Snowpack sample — Snodgrass Mountain, Crested Butte, Colorado (2/4/25, 12:06 PM MST)
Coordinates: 38.923, -106.968
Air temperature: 35 °F
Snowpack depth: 80 cm
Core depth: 60 cm
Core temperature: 32 °F
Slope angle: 14°, slope face: 78°
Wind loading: low
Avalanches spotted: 0
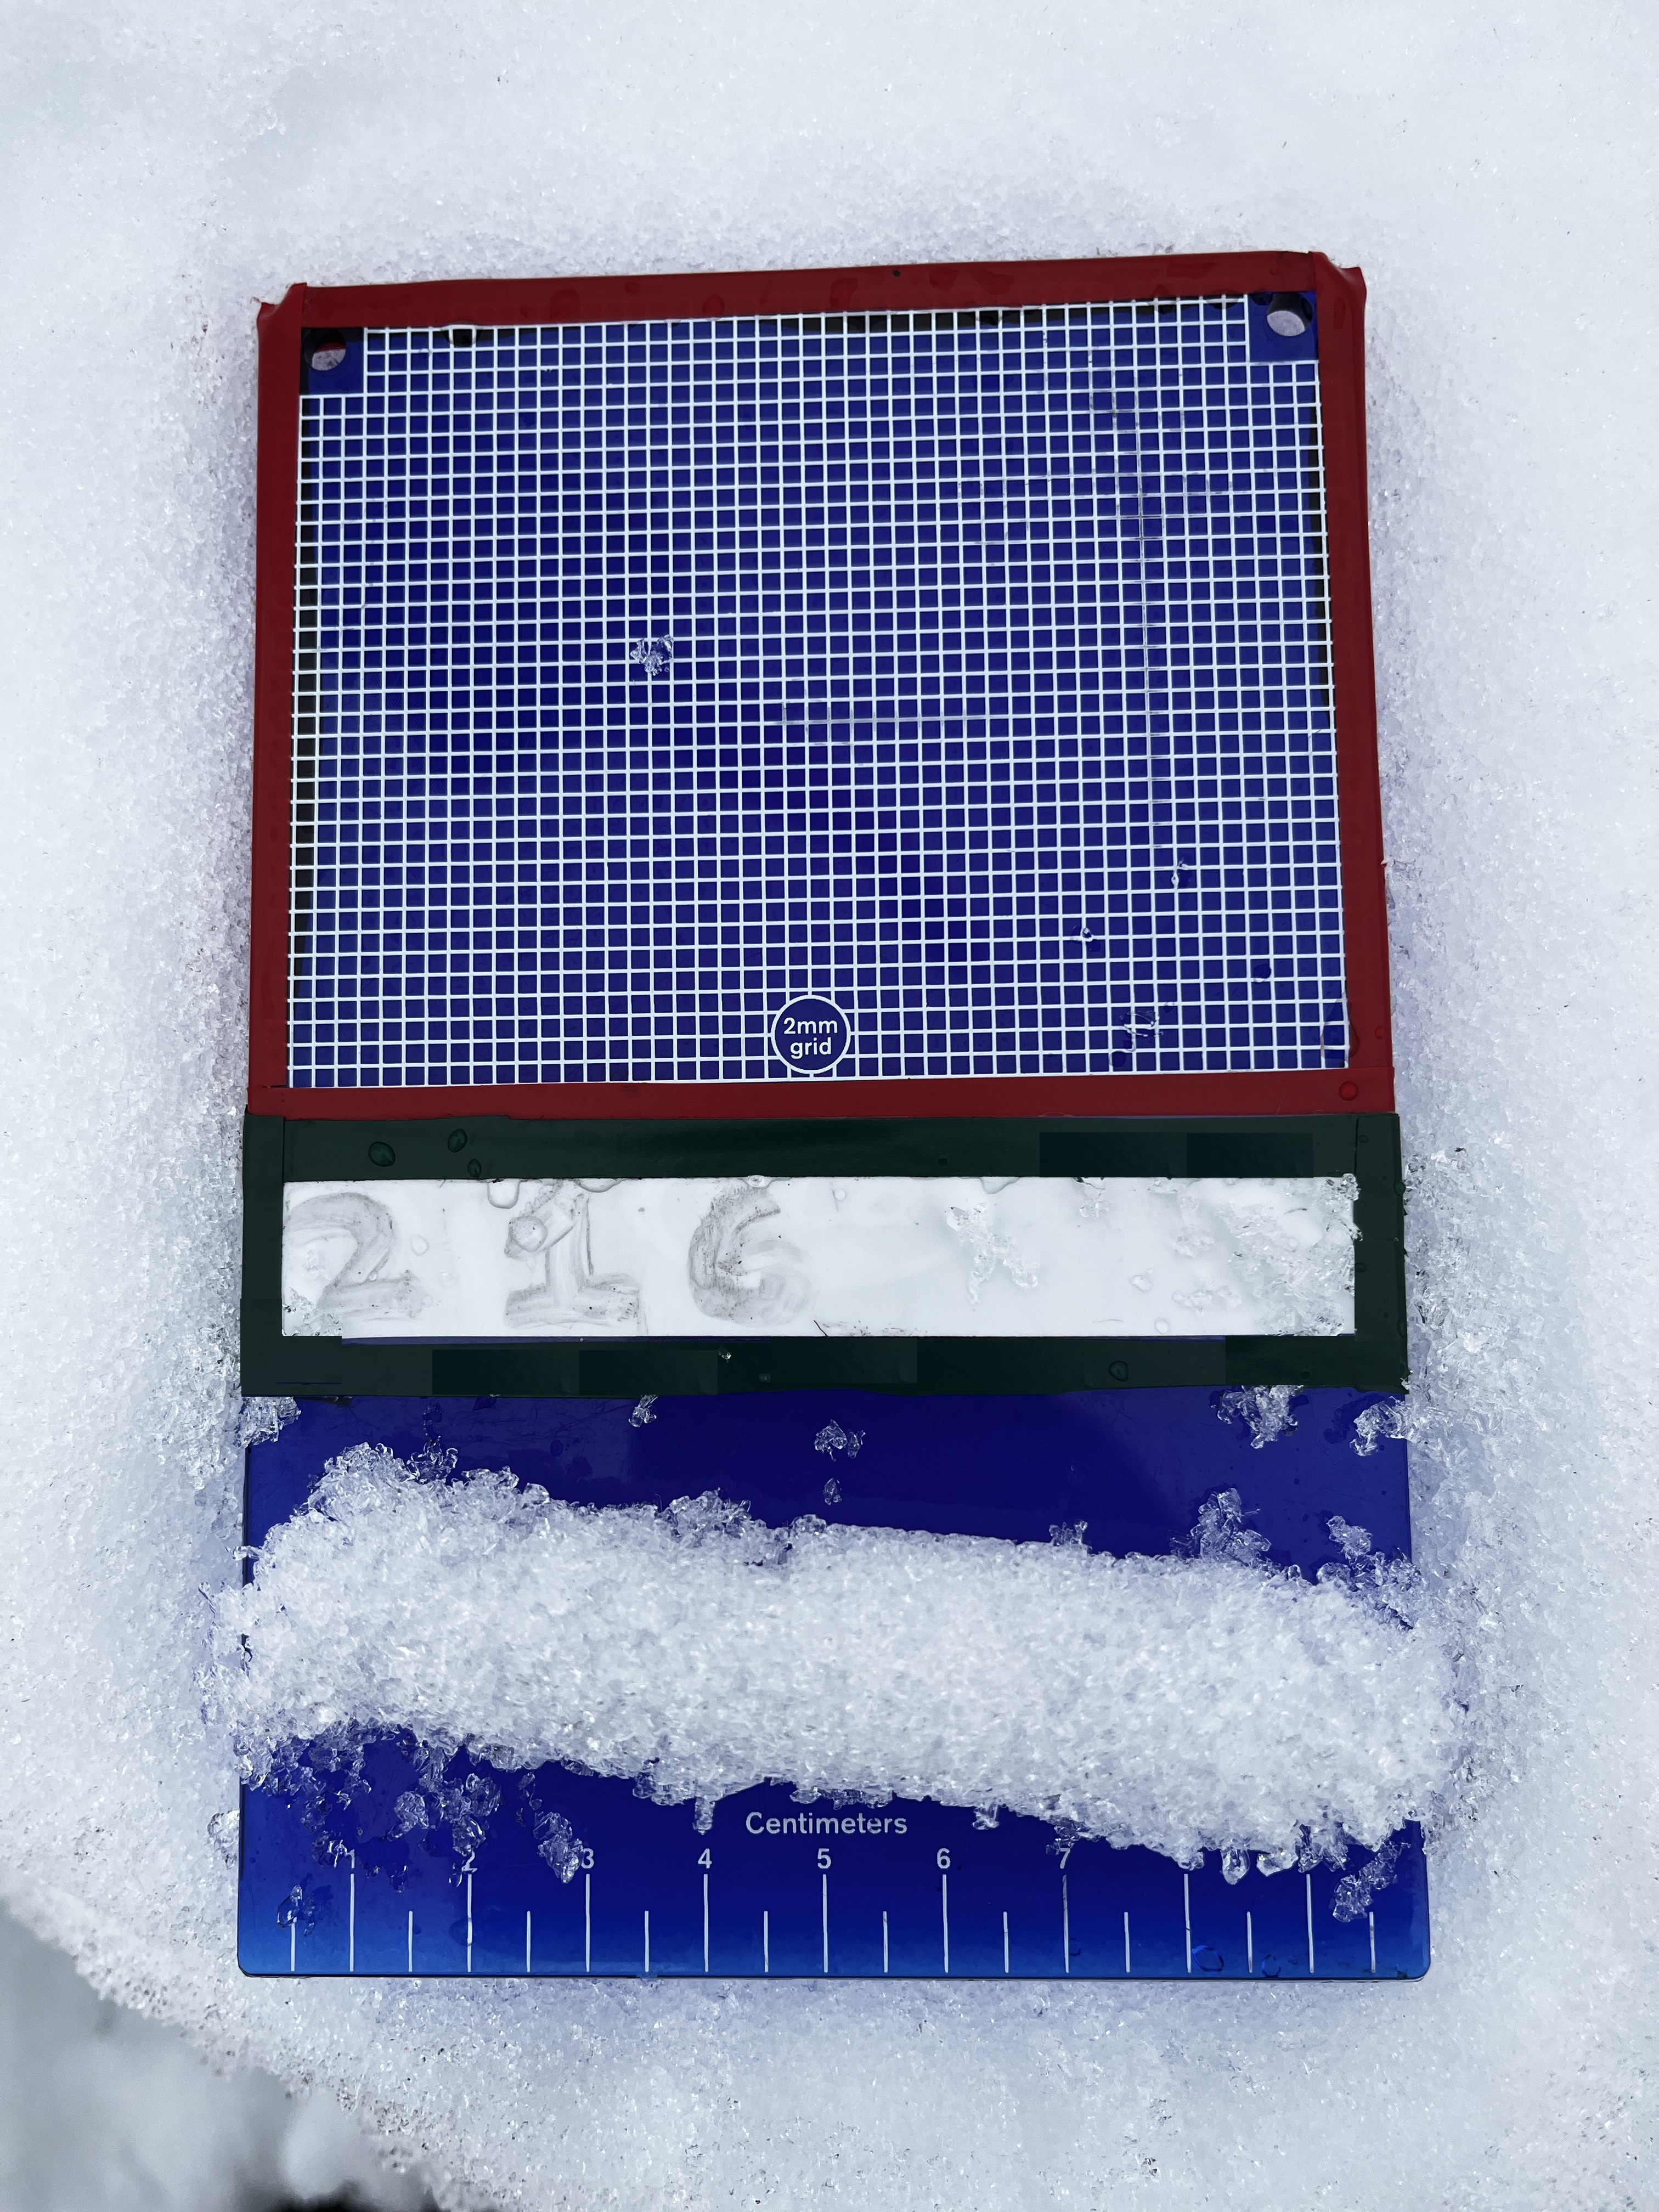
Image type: crystal_card
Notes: No avalanches nearby, unusually warm weather for the last month reported by residents, Collected 25 yards from treeline